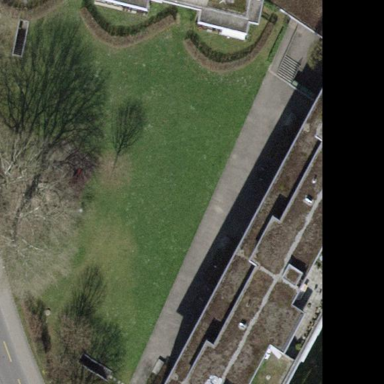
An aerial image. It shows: Flat-roofed apartment building.